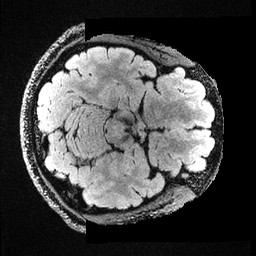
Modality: FLAIR
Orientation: axial
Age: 26
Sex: male
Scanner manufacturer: ge
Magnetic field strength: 3 T
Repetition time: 4.802 s
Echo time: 0.1172 s